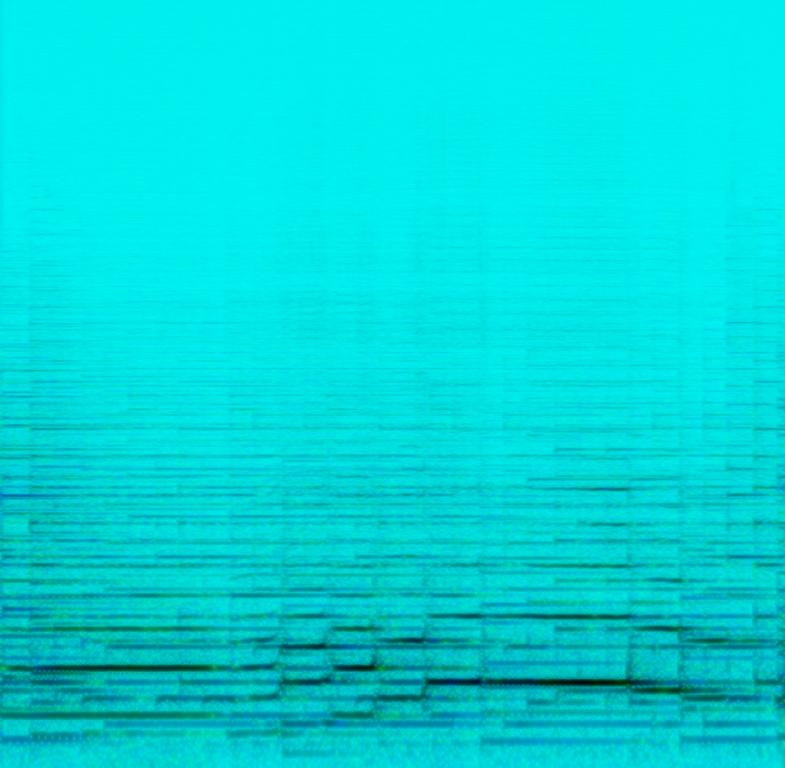
This is an instrumental song featuring a french horn being played. The french horn plays the main melody. This is accompanied by a piano playing arpeggiated chords. A bass plays the root notes of the chords. There are no other instruments in this song. This is a slow tempo song. This song has a romantic and relaxing mood. This song can be played in a romantic movie.